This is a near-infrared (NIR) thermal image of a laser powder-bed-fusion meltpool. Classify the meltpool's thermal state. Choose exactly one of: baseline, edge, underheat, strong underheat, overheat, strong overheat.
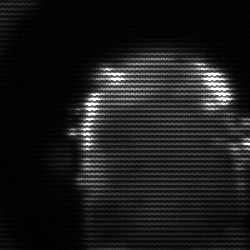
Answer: baseline